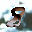
Label: 8